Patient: sex M, age 64
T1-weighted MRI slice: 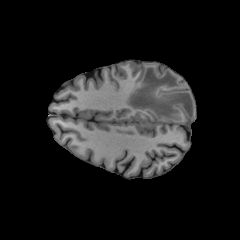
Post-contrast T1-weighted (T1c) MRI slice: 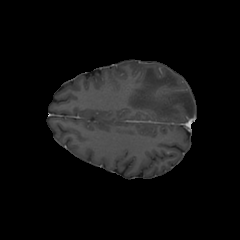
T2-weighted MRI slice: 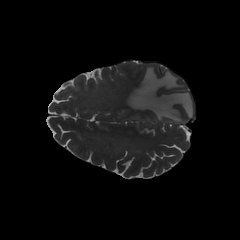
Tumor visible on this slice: yes
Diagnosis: Glioblastoma, IDH-wildtype
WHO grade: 4